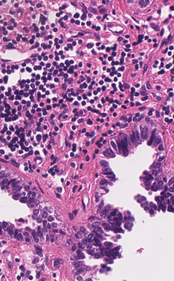
Tumor epithelial tissue: yes
Tumor-associated stroma tissue: yes
Normal tissue: no